Question: In a GTK 3 release, the 'ListBox' widget added supported for <URL>:
<URL>
I'd like to achieve the same effect with GTK 2. I'm considering using a 'ScrolledWindow' with a 'VBox' of 'CheckButton''s. I fear it's not going to look very good though; <URL>, but with a scrollbar:

Does anyone know a good way to emulate the functionality in the first image using GTK 2?
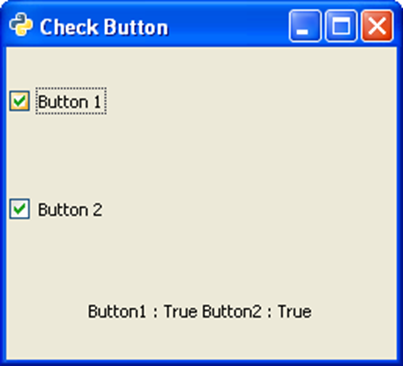
Answer: It turns out there was a method of doing just this <URL>.
The widget looks like this:

The color scheme is inherited from my GNOME theme, so don't mind the window styling too much. This widget works with both 'Ctrl' and 'Shift' keys. It doesn't automatically have multiple selection just clicking on the different items.
Here's the (Python 2) MWE I made for this:
'''
import gtk
class UI(gtk.Window):
def __init__(self):
gtk.Window.__init__(self)
self.set_position(gtk.WIN_POS_CENTER)
self.set_default_size(250, 150)
store = gtk.ListStore(str)
for i in range(7):
# The list notation here is odd, but required.
store.append(["Item %d" % i])
tree_view = gtk.TreeView()
tree_view.set_model(store)
# The view can support a whole tree, but we want just a list.
renderer = gtk.CellRendererText()
column = gtk.TreeViewColumn("Multiple Selection", renderer, text=0)
tree_view.append_column(column)
# This is the part that enables multiple selection.
tree_view.get_selection().set_mode(gtk.SELECTION_MULTIPLE)
scrolled_tree = gtk.ScrolledWindow()
scrolled_tree.set_policy(gtk.POLICY_AUTOMATIC, gtk.POLICY_ALWAYS)
scrolled_tree.add_with_viewport(tree_view)
self.add(scrolled_tree)
def main():
win = UI()
win.connect("destroy", gtk.main_quit)
win.show_all()
gtk.main()
if __name__ == "__main__":
main()
'''